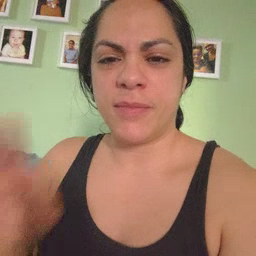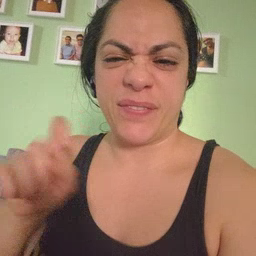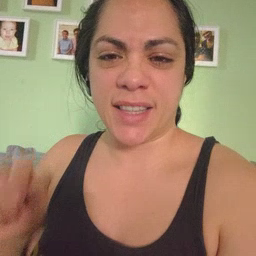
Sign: feet